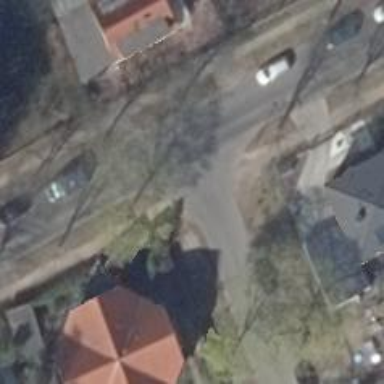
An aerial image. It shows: Unmarked road crossing.